The plot is a Hilbert-envelope spectrum of a rotating bearing's acceleration signal, annotated with the bearing's characteristic defect frequencies. What is the most likely bearing condition (normal, inner_race, outer_race, ball)?
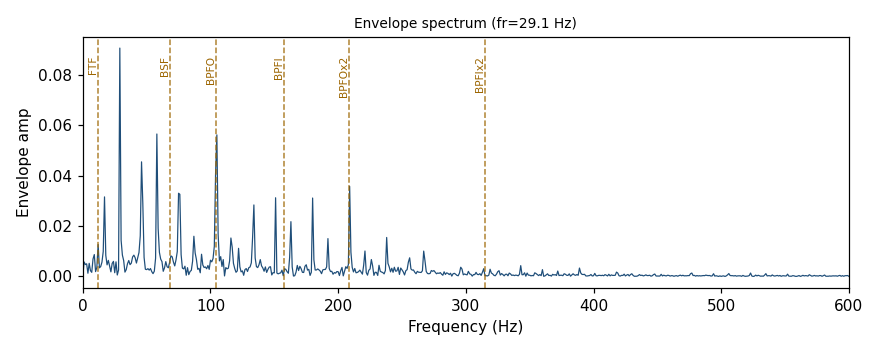
Answer: outer_race